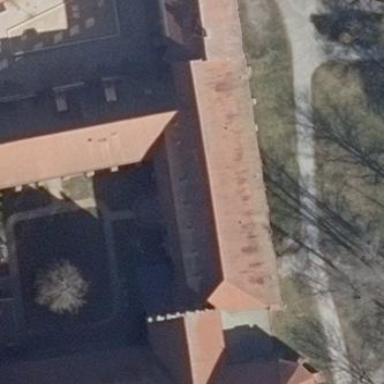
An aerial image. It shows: Museum building.